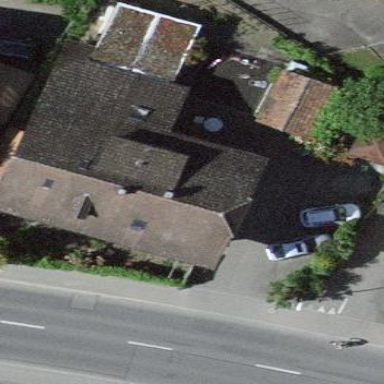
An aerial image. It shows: Gabled roof on residential building.